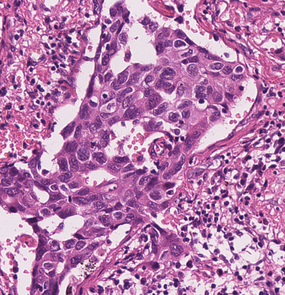
Tumor epithelial tissue: yes
Tumor-associated stroma tissue: yes
Normal tissue: no